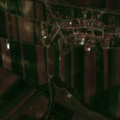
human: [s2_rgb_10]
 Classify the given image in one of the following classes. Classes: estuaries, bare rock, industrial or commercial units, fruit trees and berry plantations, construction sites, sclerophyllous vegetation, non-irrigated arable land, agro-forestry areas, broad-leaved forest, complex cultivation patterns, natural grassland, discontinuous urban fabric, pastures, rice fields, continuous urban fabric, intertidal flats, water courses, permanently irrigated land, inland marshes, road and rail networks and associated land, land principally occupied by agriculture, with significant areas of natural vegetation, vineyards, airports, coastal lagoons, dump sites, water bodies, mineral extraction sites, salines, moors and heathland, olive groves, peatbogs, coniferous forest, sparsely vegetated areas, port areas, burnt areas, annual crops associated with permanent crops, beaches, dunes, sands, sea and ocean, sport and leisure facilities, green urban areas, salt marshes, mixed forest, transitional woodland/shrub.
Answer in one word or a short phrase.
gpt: discontinuous urban fabric, non-irrigated arable land, land principally occupied by agriculture, with significant areas of natural vegetation